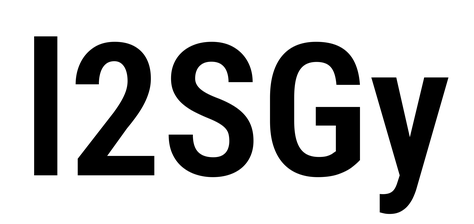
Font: Roboto_Condensed_SemiBold